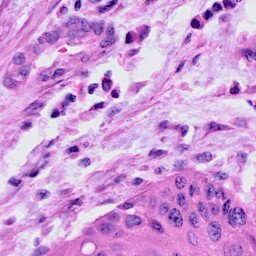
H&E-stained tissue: Cervix